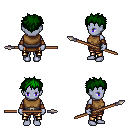
a pixel art fantasy rpg character, female body template, dark elf, purple skin, leather chest armor, gold greaves, green bedhead hairstyle, cloth bracers, spear, four views (front, back, left, right), 2x2 character sprite sheet, small pixel art, hard edges, no anti-aliasing